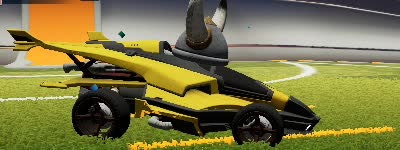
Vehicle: aftershock